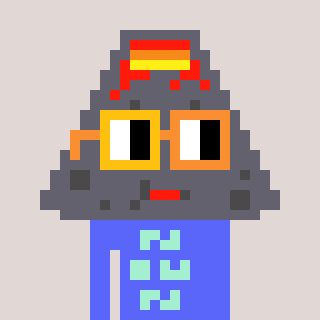
a pixel art character with square yellow and orange glasses, a volcano-shaped head and a purple-colored body on a warm background